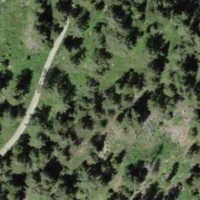
EUNIS habitat code: 43
Species observed at this site:
Astrantia major